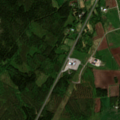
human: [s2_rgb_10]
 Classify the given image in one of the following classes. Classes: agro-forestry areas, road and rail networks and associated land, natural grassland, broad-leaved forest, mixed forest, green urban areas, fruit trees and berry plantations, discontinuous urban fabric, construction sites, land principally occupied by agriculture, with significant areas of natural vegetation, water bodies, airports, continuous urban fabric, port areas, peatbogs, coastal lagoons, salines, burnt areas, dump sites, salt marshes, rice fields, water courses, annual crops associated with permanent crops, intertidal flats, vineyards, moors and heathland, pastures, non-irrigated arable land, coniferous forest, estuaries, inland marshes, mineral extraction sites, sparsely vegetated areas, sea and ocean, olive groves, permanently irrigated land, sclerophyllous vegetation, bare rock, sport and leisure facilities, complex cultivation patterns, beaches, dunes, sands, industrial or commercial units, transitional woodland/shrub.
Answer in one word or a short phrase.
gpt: non-irrigated arable land, land principally occupied by agriculture, with significant areas of natural vegetation, coniferous forest, mixed forest, transitional woodland/shrub